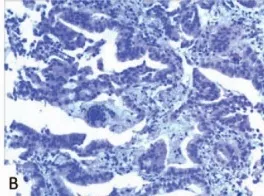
(B) A CT-guided needle biopsy of the left lung sampled moderately-differentiated adenocarcinoma (H&E x600).
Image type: pathology (h&e)